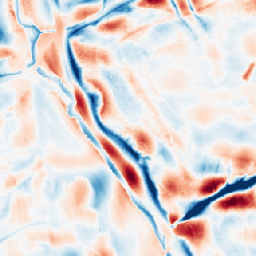
Category: wavelet
Decomposition family: wavelet_biorthogonal
Decomposition parameters: wavelet: bior3.5
level: 5
Upsampling method: area
Upsampling parameters: scale: 8
Upsampling scale: 8